Question: I'm trying to make a table in Latex, but I dont know how I could make the three cells/columns (AR%, t-test, Patell Z) included in the multicolumn equally wide. Thanks in advance!
Picture of the table/code attached.

'''
\newpage
\begin{center}
\normalsize
Table 7: Abnormal returns
\end{center}
% Please add the following required packages to your document preamble:
% \usepackage[table,xcdraw]{xcolor}
% If you use beamer only pass "xcolor=table" option, i.e. \documentclass[xcolor=table]{beamer}
\begin{table}[!htbp] \centering
\centerline{%
\normalsize
\renewcommand{\arraystretch}{1.2}
\begin{tabular}{ccccc}
\hline
N & Day & \multicolumn{3}{c}{} \\
\multicolumn{2}{c}{} & \multicolumn{3}{c}{\textbf{Abnormal Average Returns}} \\
\vspace{} \\
\multicolumn{2}{c}{} & \overline{AR}\%& \textbf{t-test}& \textbf{Patell Z}\\
\cline{3-5}
1800 & \textbf{-5} & 0,04 & 0,03 & 0,05 \\
1800 & \textbf{-4} & 0,03 & 0,02 & 0,05 \\
1800 & \textbf{-3} & 0,03 & 0,03 & 0,03 \\
1800 & \textbf{-2} & 0,03 & 0,03 & 0,03 \\
1800 & \textbf{-1} & 0,03 & 0,03 & 0,03 \\
\rowcolor[HTML]{EFEFEF}
1800 & \textbf{0} & 0,03 & 0,03 & 0,03 \\
1800 & \textbf{1} & 0,03 & 0,03 & 0,03 \\
1800 & \textbf{2} & 0,03 & 0,03 & 0,03 \\
1800 & \textbf{3} & 0,03 & 0,03 & 0,03 \\
1800 & \textbf{4} & 0,03 & 0,03 & 0,03 \\
1800 & \textbf{5} & 0,03 & 0,03 & 0,03 \\
\hline
\end{tabular}
}
\vspace{0,3cm}
\begin{tablenotes}
\footnotesize
Note: REWRITE
\end{tablenotes}
\end{table}
'''
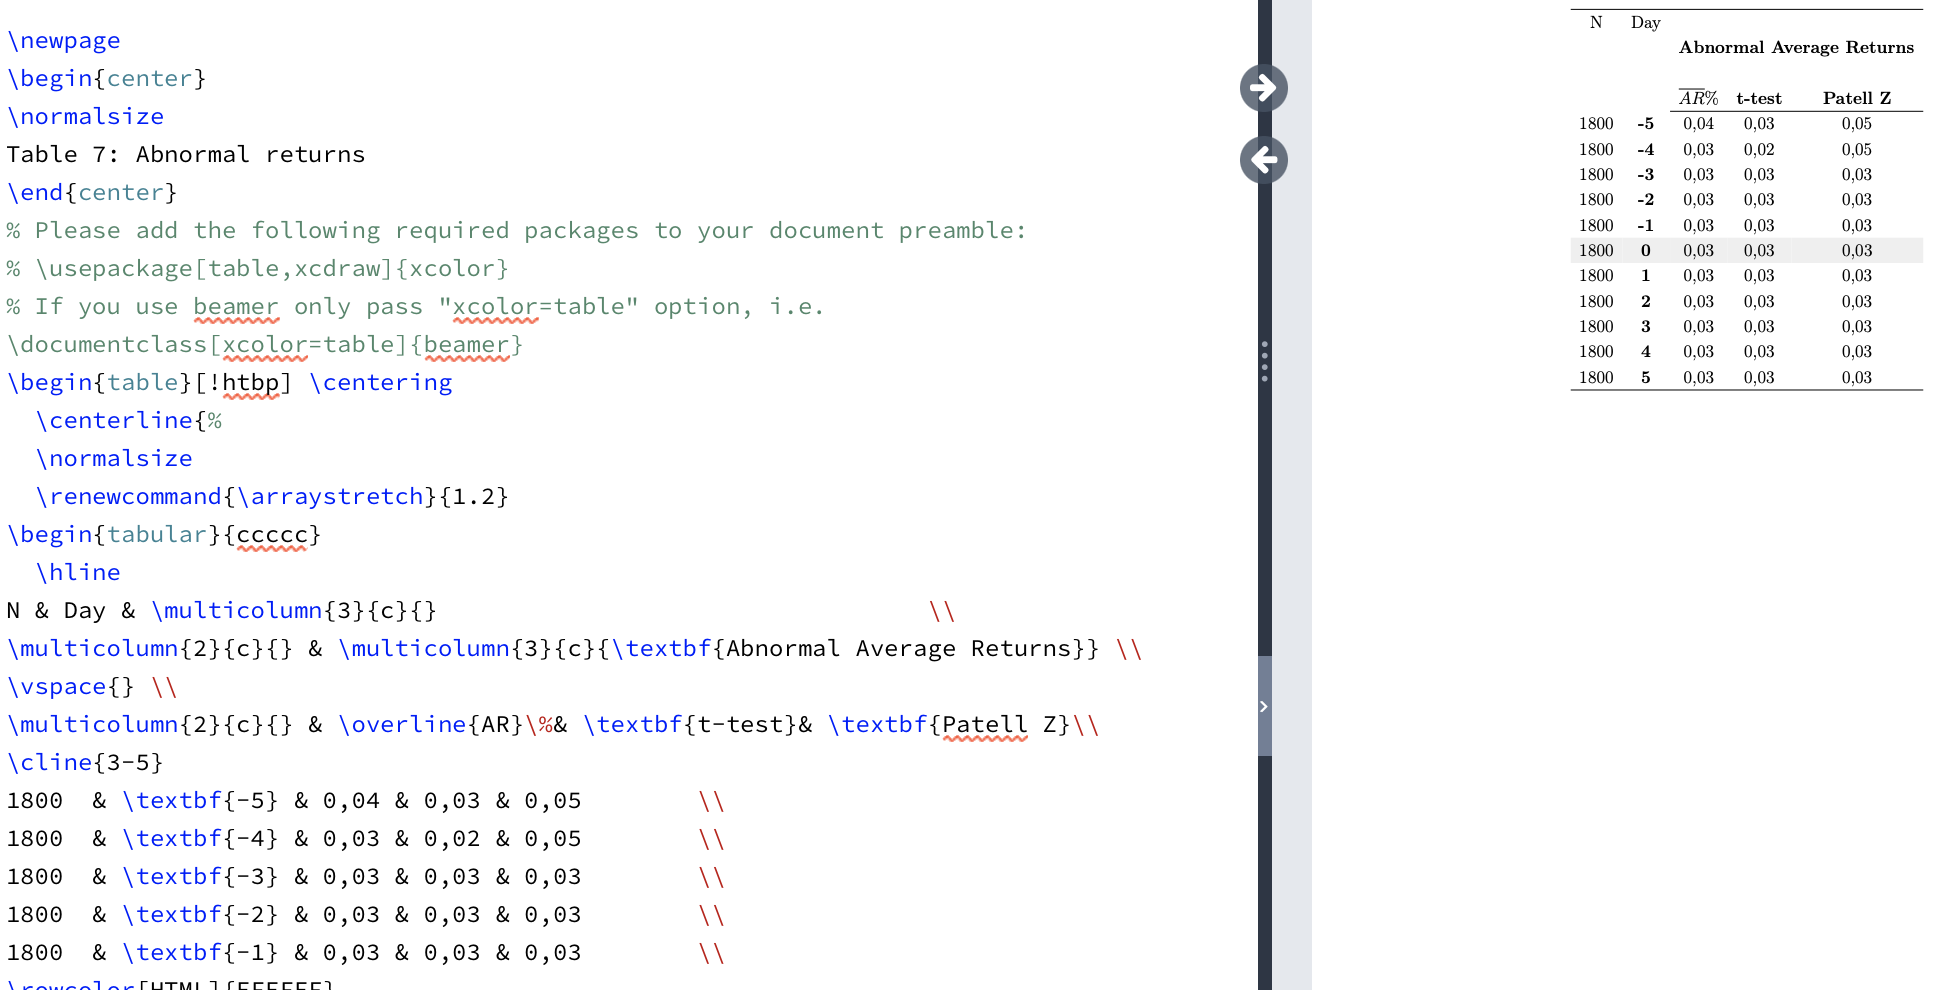
Answer: I suggest to use the 'tabularray' package. This makes merging cells very easy:
'''
\documentclass{article}
\usepackage{tabularray}
\usepackage{xcolor}
\begin{document}
\begin{tblr}{
colspec={
c
Q[halign=c,mode=math,font=\boldmath]
Q[1.5cm,halign=c]
Q[1.5cm,halign=c]
Q[1.5cm,halign=c]
},
row{8}={bg=gray!20!white},
row{1}={mode=text},
row{1-2}={font=\bfseries},
cell{2}{3}={mode=math,font=\boldmath}
}
\hline
\SetCell[r=2]{} N & \SetCell[r=2]{} Day & \SetCell[c=3]{} Abnormal Average Returns & & \\
\cline{3-5}
& & \overline{AR}\,\% & t-test & Patell Z\\
\hline
1800 & -5 & 0,04 & 0,03 & 0,05 \\
1800 & -4 & 0,03 & 0,02 & 0,05 \\
1800 & -3 & 0,03 & 0,03 & 0,03 \\
1800 & -2 & 0,03 & 0,03 & 0,03 \\
1800 & -1 & 0,03 & 0,03 & 0,03 \\
1800 & 0 & 0,03 & 0,03 & 0,03 \\
1800 & 1 & 0,03 & 0,03 & 0,03 \\
1800 & 2 & 0,03 & 0,03 & 0,03 \\
1800 & 3 & 0,03 & 0,03 & 0,03 \\
1800 & 4 & 0,03 & 0,03 & 0,03 \\
1800 & 5 & 0,03 & 0,03 & 0,03 \\
\hline
\end{tblr}
\end{document}
'''
<URL>